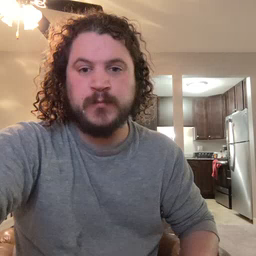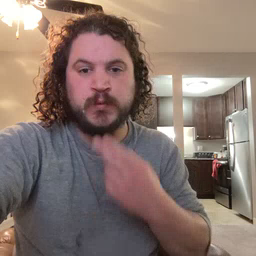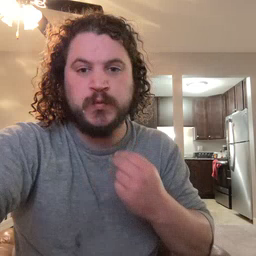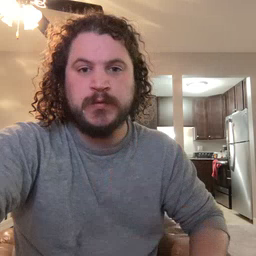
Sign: cute